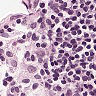
Metastatic tissue present: no